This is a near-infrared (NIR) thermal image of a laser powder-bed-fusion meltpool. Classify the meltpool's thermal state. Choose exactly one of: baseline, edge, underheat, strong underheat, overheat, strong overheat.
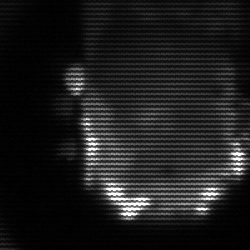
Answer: baseline